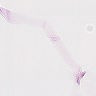
Metastatic tissue present: no